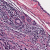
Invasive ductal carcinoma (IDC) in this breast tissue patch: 1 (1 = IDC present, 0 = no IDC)